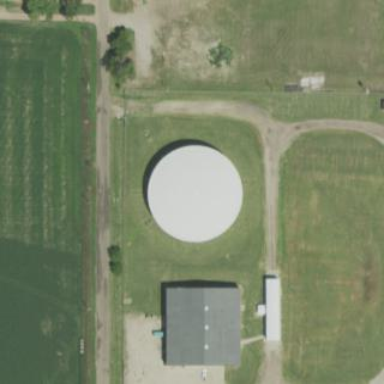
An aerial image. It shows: Tank that is man-made.